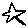
Label: star